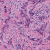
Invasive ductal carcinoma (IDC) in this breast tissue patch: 1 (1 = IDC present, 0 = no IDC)